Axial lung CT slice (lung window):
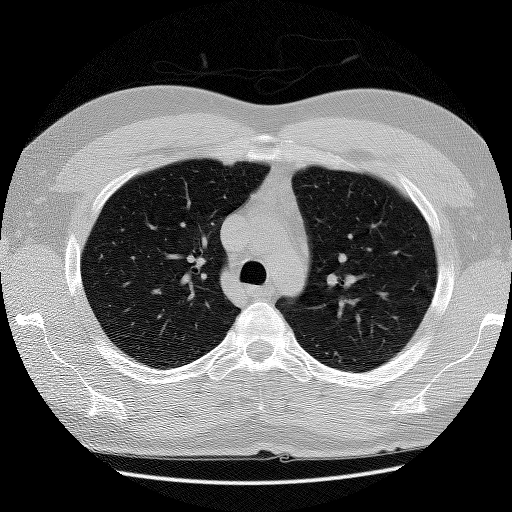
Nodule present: no